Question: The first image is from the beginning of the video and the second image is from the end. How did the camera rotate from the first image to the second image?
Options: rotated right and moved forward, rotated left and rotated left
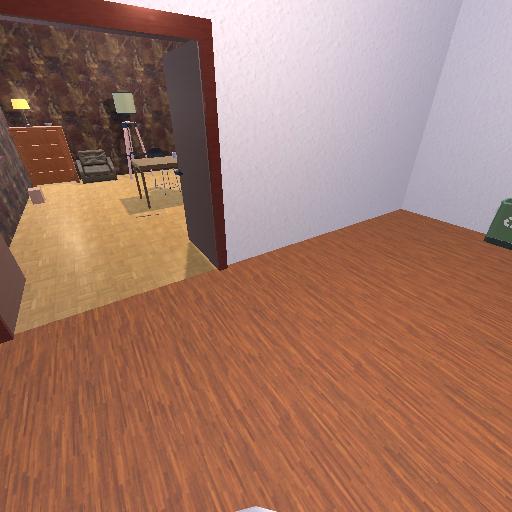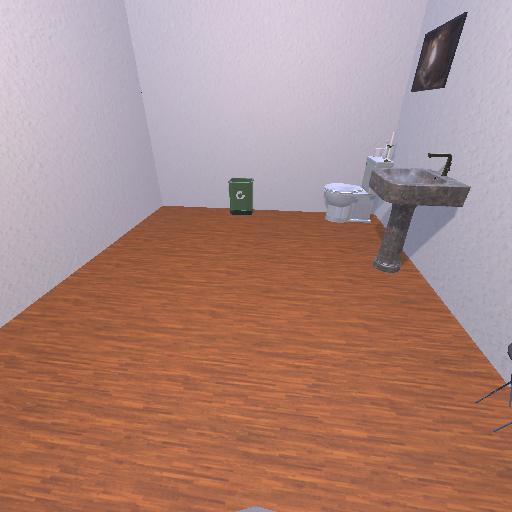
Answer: rotated right and moved forward